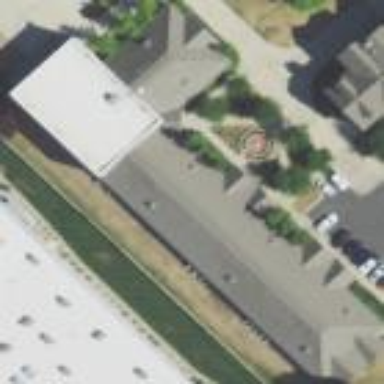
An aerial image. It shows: School building.